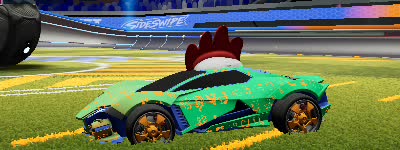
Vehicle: werewolf